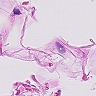
Metastatic tissue present: no